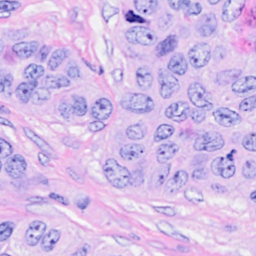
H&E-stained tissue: Breast